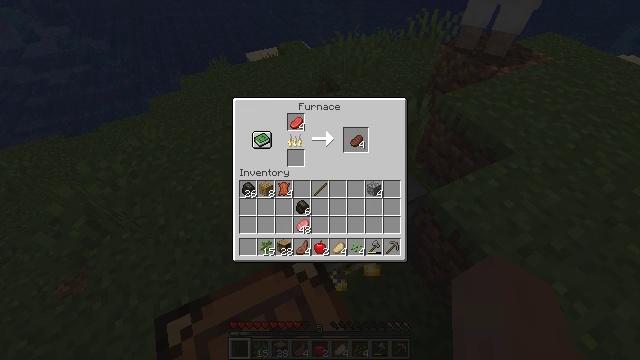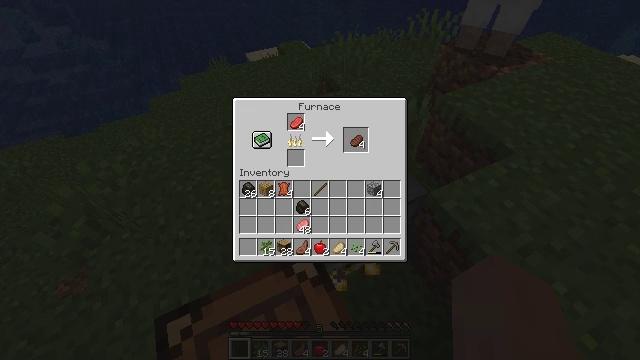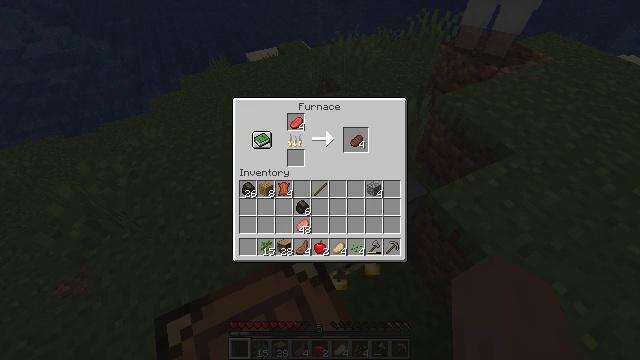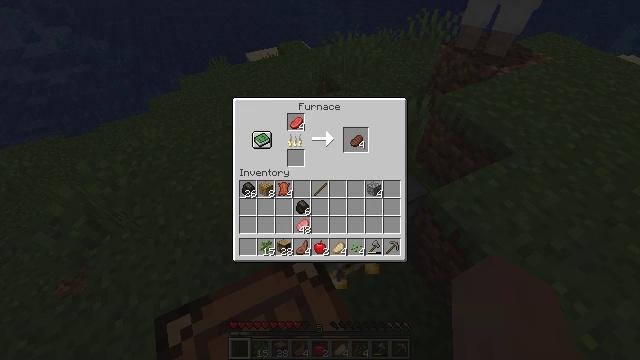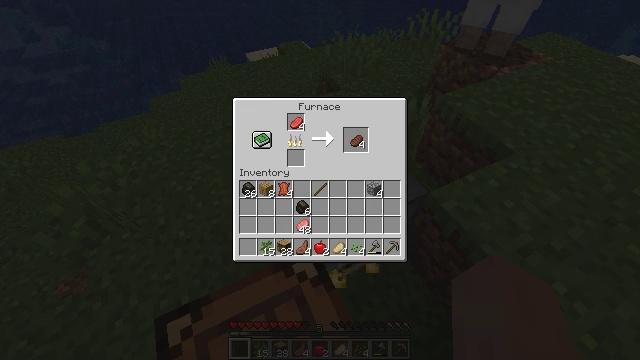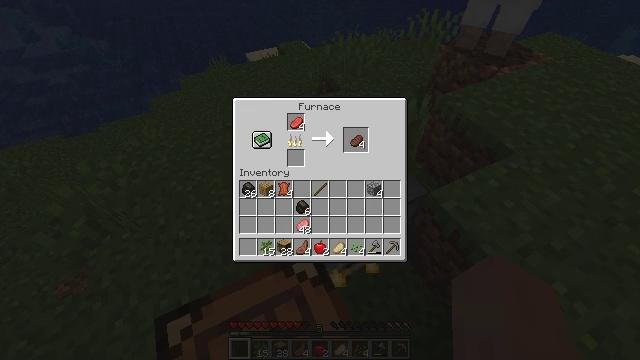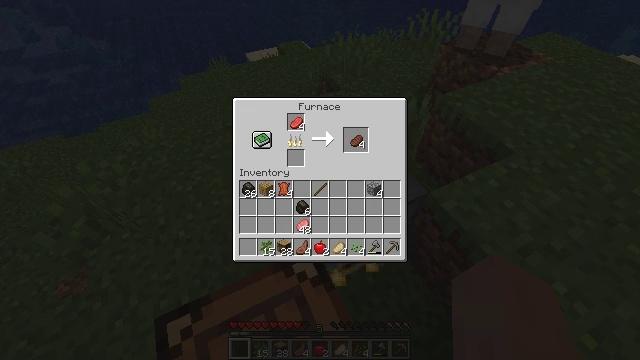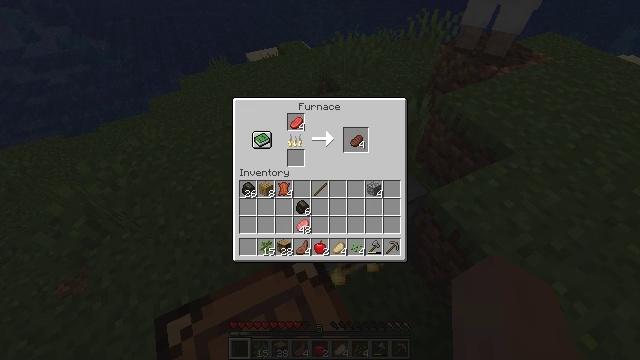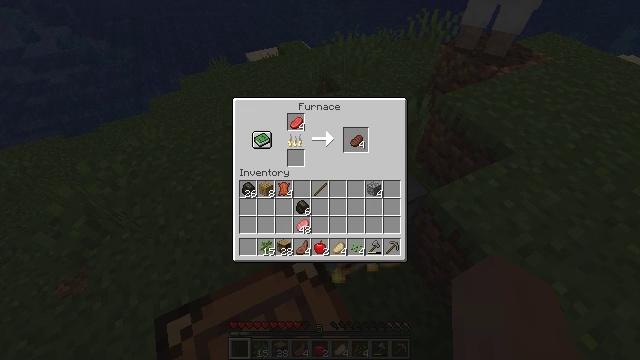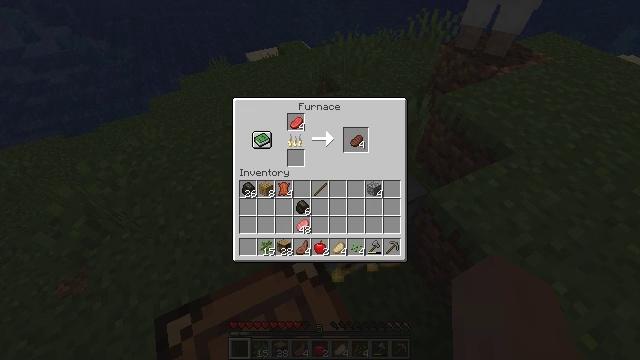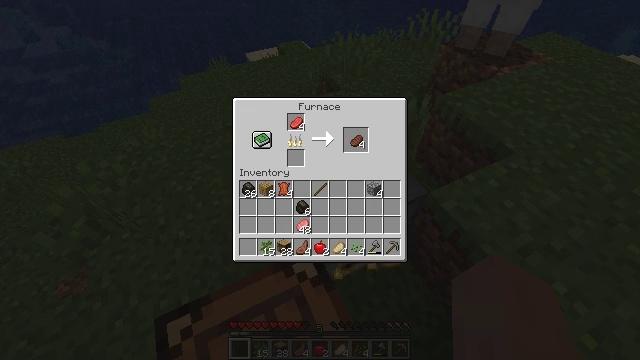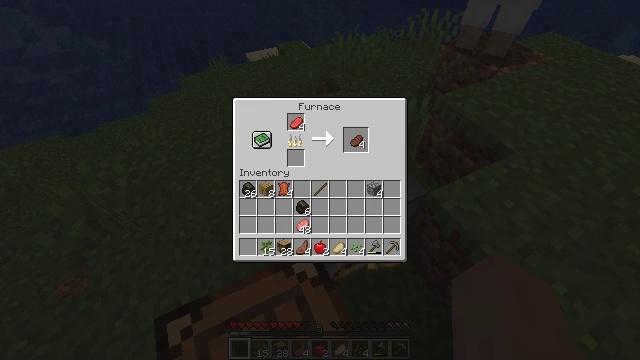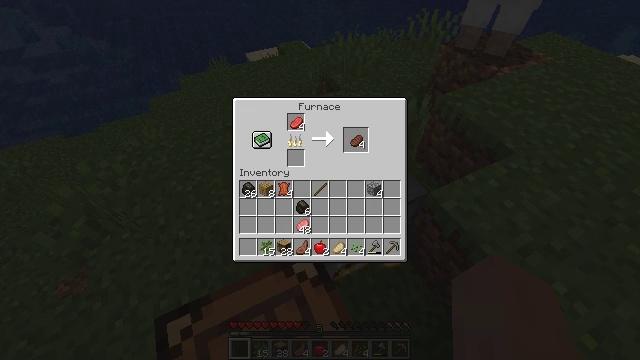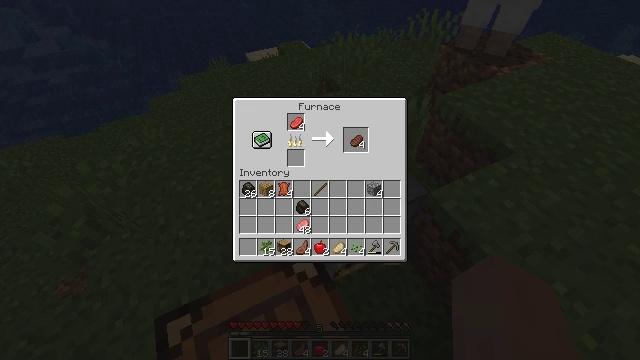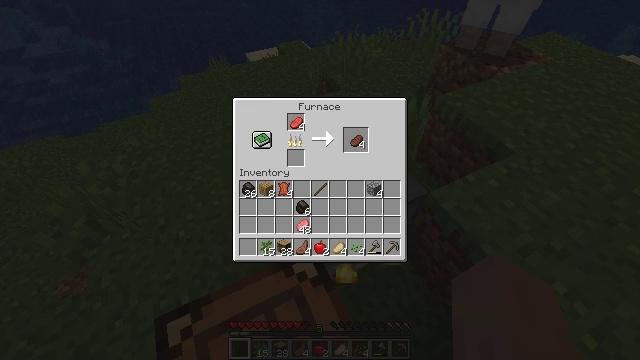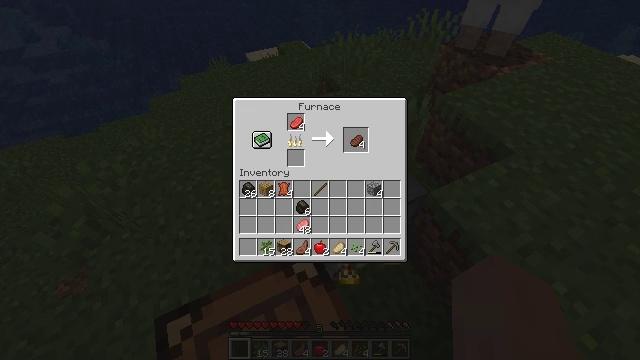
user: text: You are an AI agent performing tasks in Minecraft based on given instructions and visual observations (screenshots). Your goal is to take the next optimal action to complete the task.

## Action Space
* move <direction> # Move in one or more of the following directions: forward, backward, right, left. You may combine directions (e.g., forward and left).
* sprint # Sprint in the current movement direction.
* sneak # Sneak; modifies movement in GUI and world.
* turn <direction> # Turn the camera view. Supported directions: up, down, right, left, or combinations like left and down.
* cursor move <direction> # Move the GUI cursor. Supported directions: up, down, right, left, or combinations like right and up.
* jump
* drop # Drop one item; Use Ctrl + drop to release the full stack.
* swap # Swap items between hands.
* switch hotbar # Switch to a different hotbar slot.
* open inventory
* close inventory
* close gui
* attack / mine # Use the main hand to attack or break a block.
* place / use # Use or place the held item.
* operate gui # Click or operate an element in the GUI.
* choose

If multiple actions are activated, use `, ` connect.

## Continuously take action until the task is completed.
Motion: motion action
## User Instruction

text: Turn raw beef into cooked beef in a furnace.
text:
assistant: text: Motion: no_op
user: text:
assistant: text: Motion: no_op
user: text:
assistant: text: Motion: no_op
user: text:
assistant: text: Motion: no_op
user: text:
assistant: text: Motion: no_op
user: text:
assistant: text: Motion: no_op
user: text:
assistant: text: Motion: no_op
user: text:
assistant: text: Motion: no_op
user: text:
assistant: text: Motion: no_op
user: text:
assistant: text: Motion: no_op
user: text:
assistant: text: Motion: no_op
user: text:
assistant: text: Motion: no_op
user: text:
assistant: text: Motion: no_op
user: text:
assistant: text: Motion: no_op
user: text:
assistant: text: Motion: no_op
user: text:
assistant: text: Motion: no_op
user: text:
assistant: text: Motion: no_op
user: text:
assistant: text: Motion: no_op
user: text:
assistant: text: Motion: no_op
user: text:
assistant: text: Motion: no_op
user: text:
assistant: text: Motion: no_op
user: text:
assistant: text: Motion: no_op
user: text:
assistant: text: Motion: no_op
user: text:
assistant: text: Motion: no_op
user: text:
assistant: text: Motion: no_op
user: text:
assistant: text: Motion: no_op
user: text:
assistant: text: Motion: no_op
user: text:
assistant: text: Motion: no_op
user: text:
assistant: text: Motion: no_op
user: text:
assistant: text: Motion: no_op